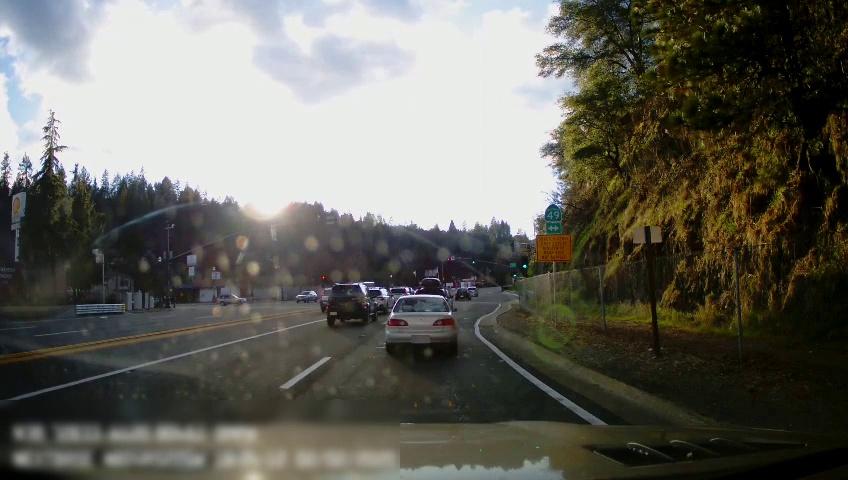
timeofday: Day
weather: Sunny
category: Drivable Space
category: Vehicles | Car
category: Vehicles | SUV
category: Vehicles | Car
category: Vehicles | Car
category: Vehicles | SUV
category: Vehicles | Car
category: Vehicles | SUV
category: Vehicles | SUV
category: Vehicles | Car
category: Vehicles | Car
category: Vehicles | Other LV
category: Lanes | Opposite Lane
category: Lanes | Opposite Lane
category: Lanes | Current Lane
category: Lanes | Alternate Lane
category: Lanes | Current Lane
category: Lanes | Opposite Lane
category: Lanes | Opposite Lane
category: Traffic | Signs
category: Traffic | Signs
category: Traffic | Signs
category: Traffic | Lights